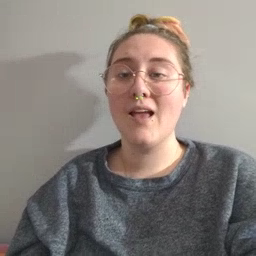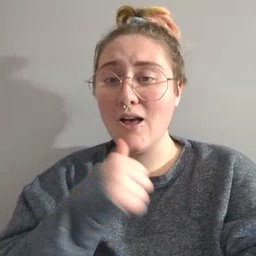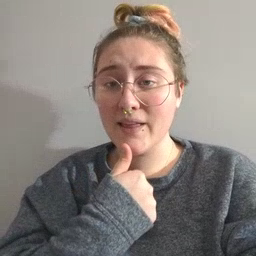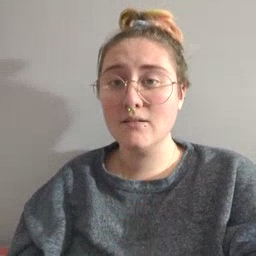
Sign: owie